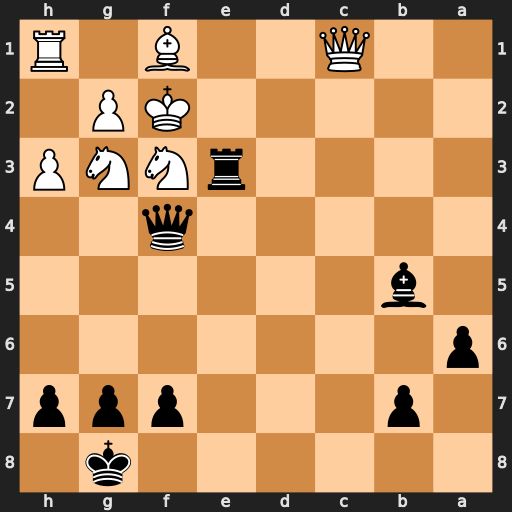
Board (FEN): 6k1/1p3ppp/p7/1b6/5q2/4rNNP/5KP1/2Q2B1R
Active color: b
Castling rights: -
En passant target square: -
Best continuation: Rxf3+ gxf3 Qxc1